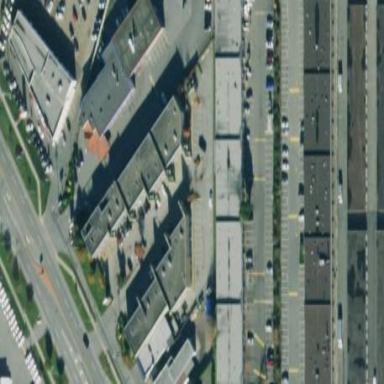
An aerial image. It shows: Commercial area.